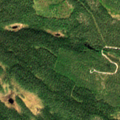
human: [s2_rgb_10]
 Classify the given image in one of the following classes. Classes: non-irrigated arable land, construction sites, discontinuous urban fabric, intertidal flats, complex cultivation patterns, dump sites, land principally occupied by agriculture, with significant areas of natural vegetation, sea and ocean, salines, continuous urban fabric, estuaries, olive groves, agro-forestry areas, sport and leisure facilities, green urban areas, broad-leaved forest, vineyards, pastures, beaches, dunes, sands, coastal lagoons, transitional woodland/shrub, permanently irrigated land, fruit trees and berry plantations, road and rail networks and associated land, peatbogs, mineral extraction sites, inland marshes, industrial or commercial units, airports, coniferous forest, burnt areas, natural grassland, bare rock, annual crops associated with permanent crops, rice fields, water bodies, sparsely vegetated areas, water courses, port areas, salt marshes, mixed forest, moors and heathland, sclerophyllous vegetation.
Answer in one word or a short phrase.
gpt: coniferous forest, transitional woodland/shrub